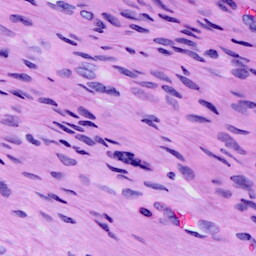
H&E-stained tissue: Cervix